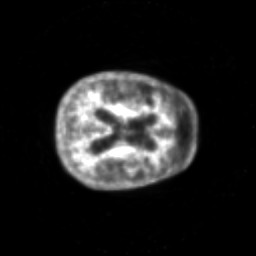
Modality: PET
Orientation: axial
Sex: female
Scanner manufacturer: siemens